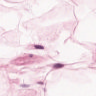
Metastatic tissue present: no